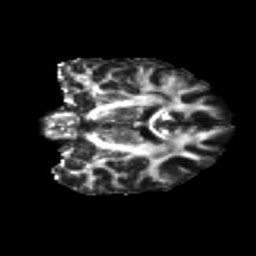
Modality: FA
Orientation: coronal
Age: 25
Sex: male
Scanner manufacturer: siemens
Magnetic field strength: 3 T
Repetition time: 15.3 s
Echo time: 0.083 s